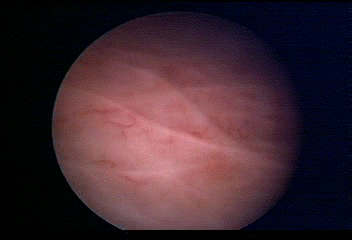
Modality: WLC
Class: Normal mucosa
Bladder cancer association: No